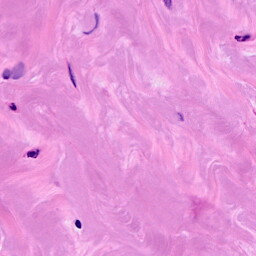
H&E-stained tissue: Breast